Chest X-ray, PA view. Patient: 73 years old, sex F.
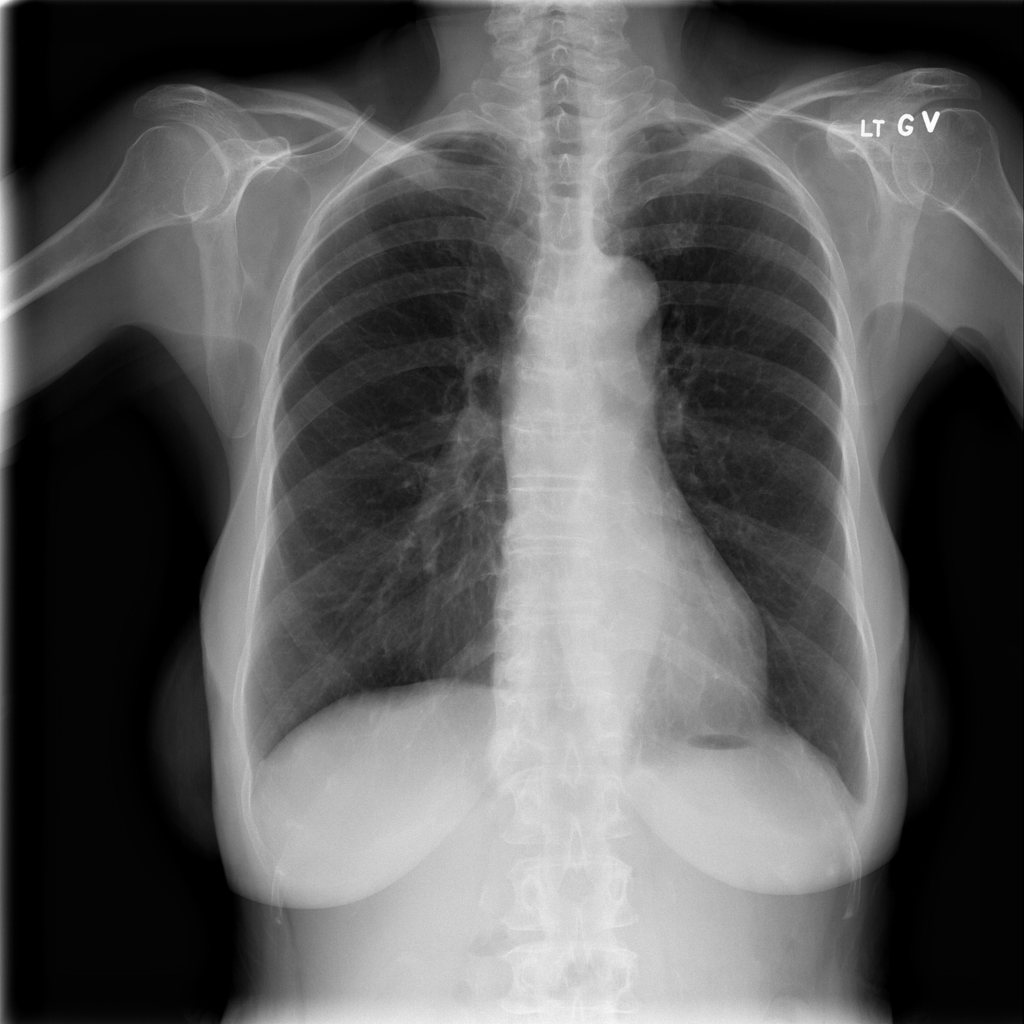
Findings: No Finding